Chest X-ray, AP view. Patient: 73 years old, sex M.
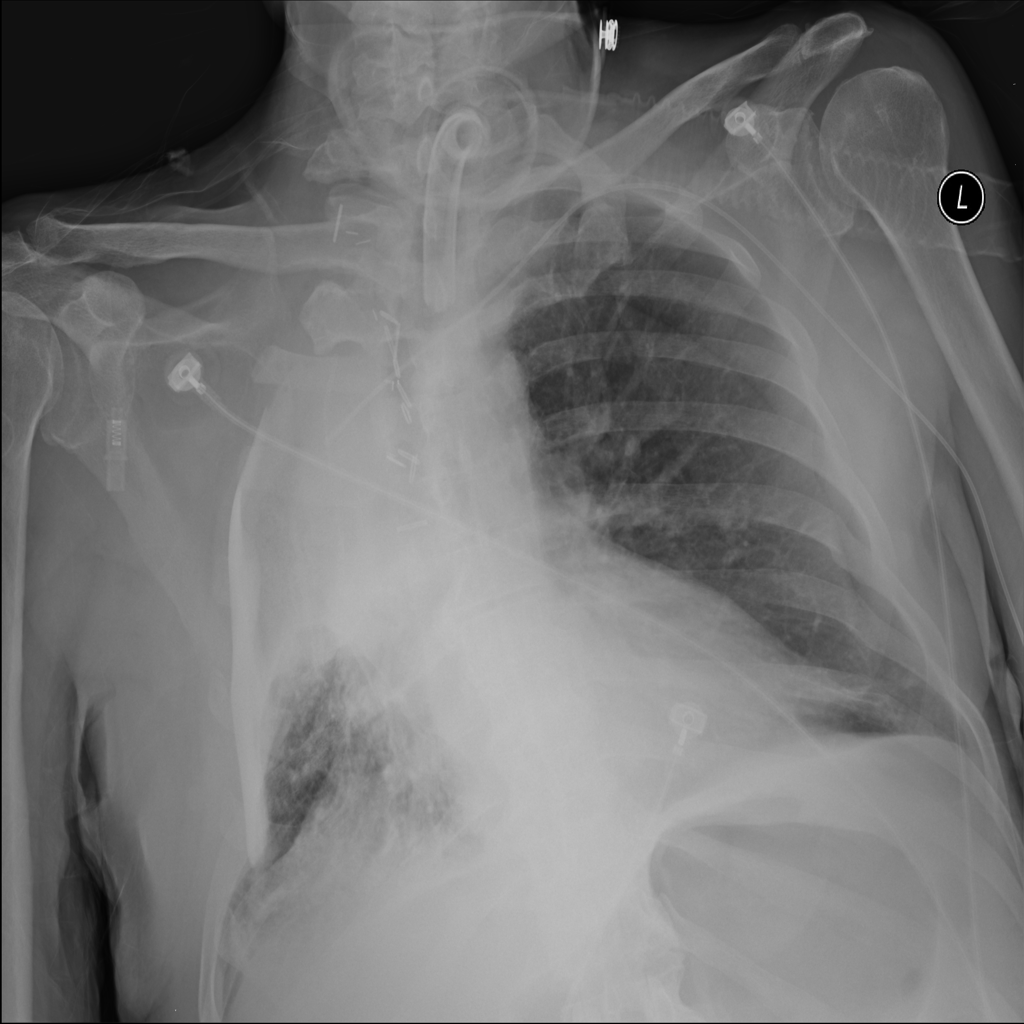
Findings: No Finding